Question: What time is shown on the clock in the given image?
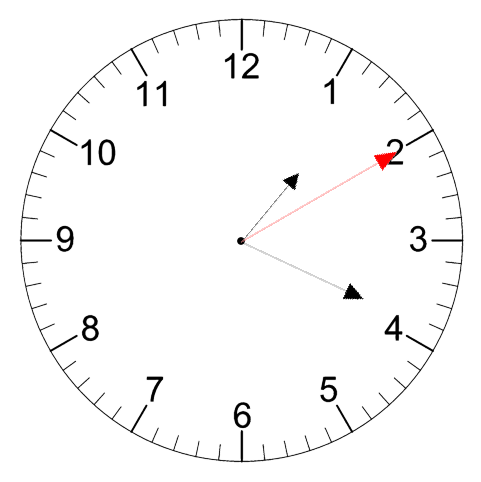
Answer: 01:19:10